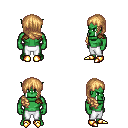
a pixel art fantasy rpg character, male body template, orc, green skin, leather shoulder armor, white pants, light blonde right-swept hairstyle, gold boots, four views (front, back, left, right), 2x2 character sprite sheet, small pixel art, hard edges, no anti-aliasing